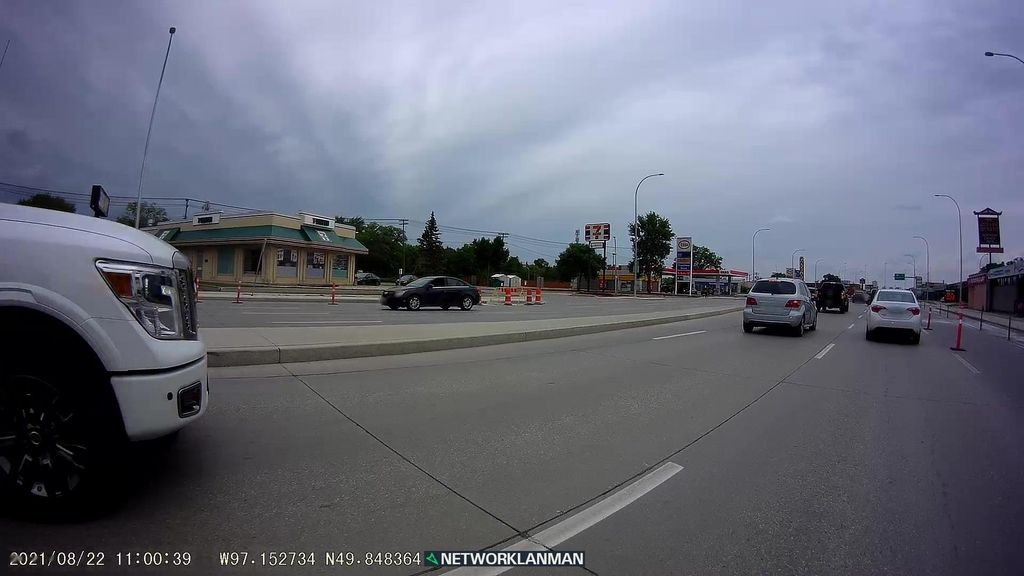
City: winnipeg